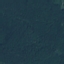
Land use / land cover: Forest